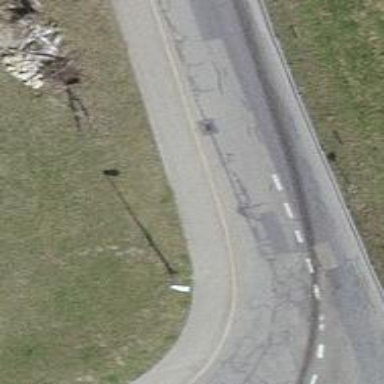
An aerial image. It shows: Sidewalk.